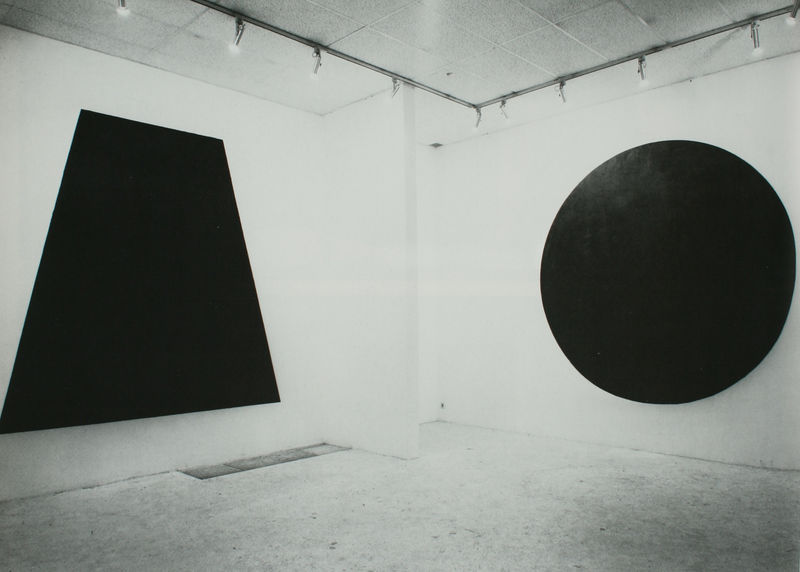
Titel: Installation Yvon Lambert Gallery, Paris - Two of seven geometric figures drawn with India ink
Künstler: Sol Lewitt
Standort: Paris
Institution: Musée National d'Art Moderne - Centre Georges Pompidou
Schlagwörter: dunkel, schatten, weiß, grau, hell, holz, lampe, licht, schwarz, wand, feld, felder, boden, decke, kontrast, kreis, ecke, fläche, flächen, mauer, formen, beleuchtung, metall, galerie, foto, fotografie, wände, minimalismus, form, mauern, sol, geometrie, lewitt, op art, installation, objekte, minimal, trapez, pop, sol lewitt, strahler